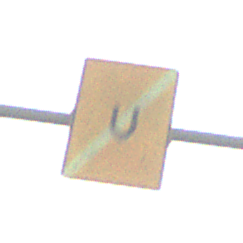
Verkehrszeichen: EndeUmleitung
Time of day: MorningAfternoon
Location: Outdoor (Nature)
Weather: PartlyCloudy
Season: NotSpecified
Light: Natural